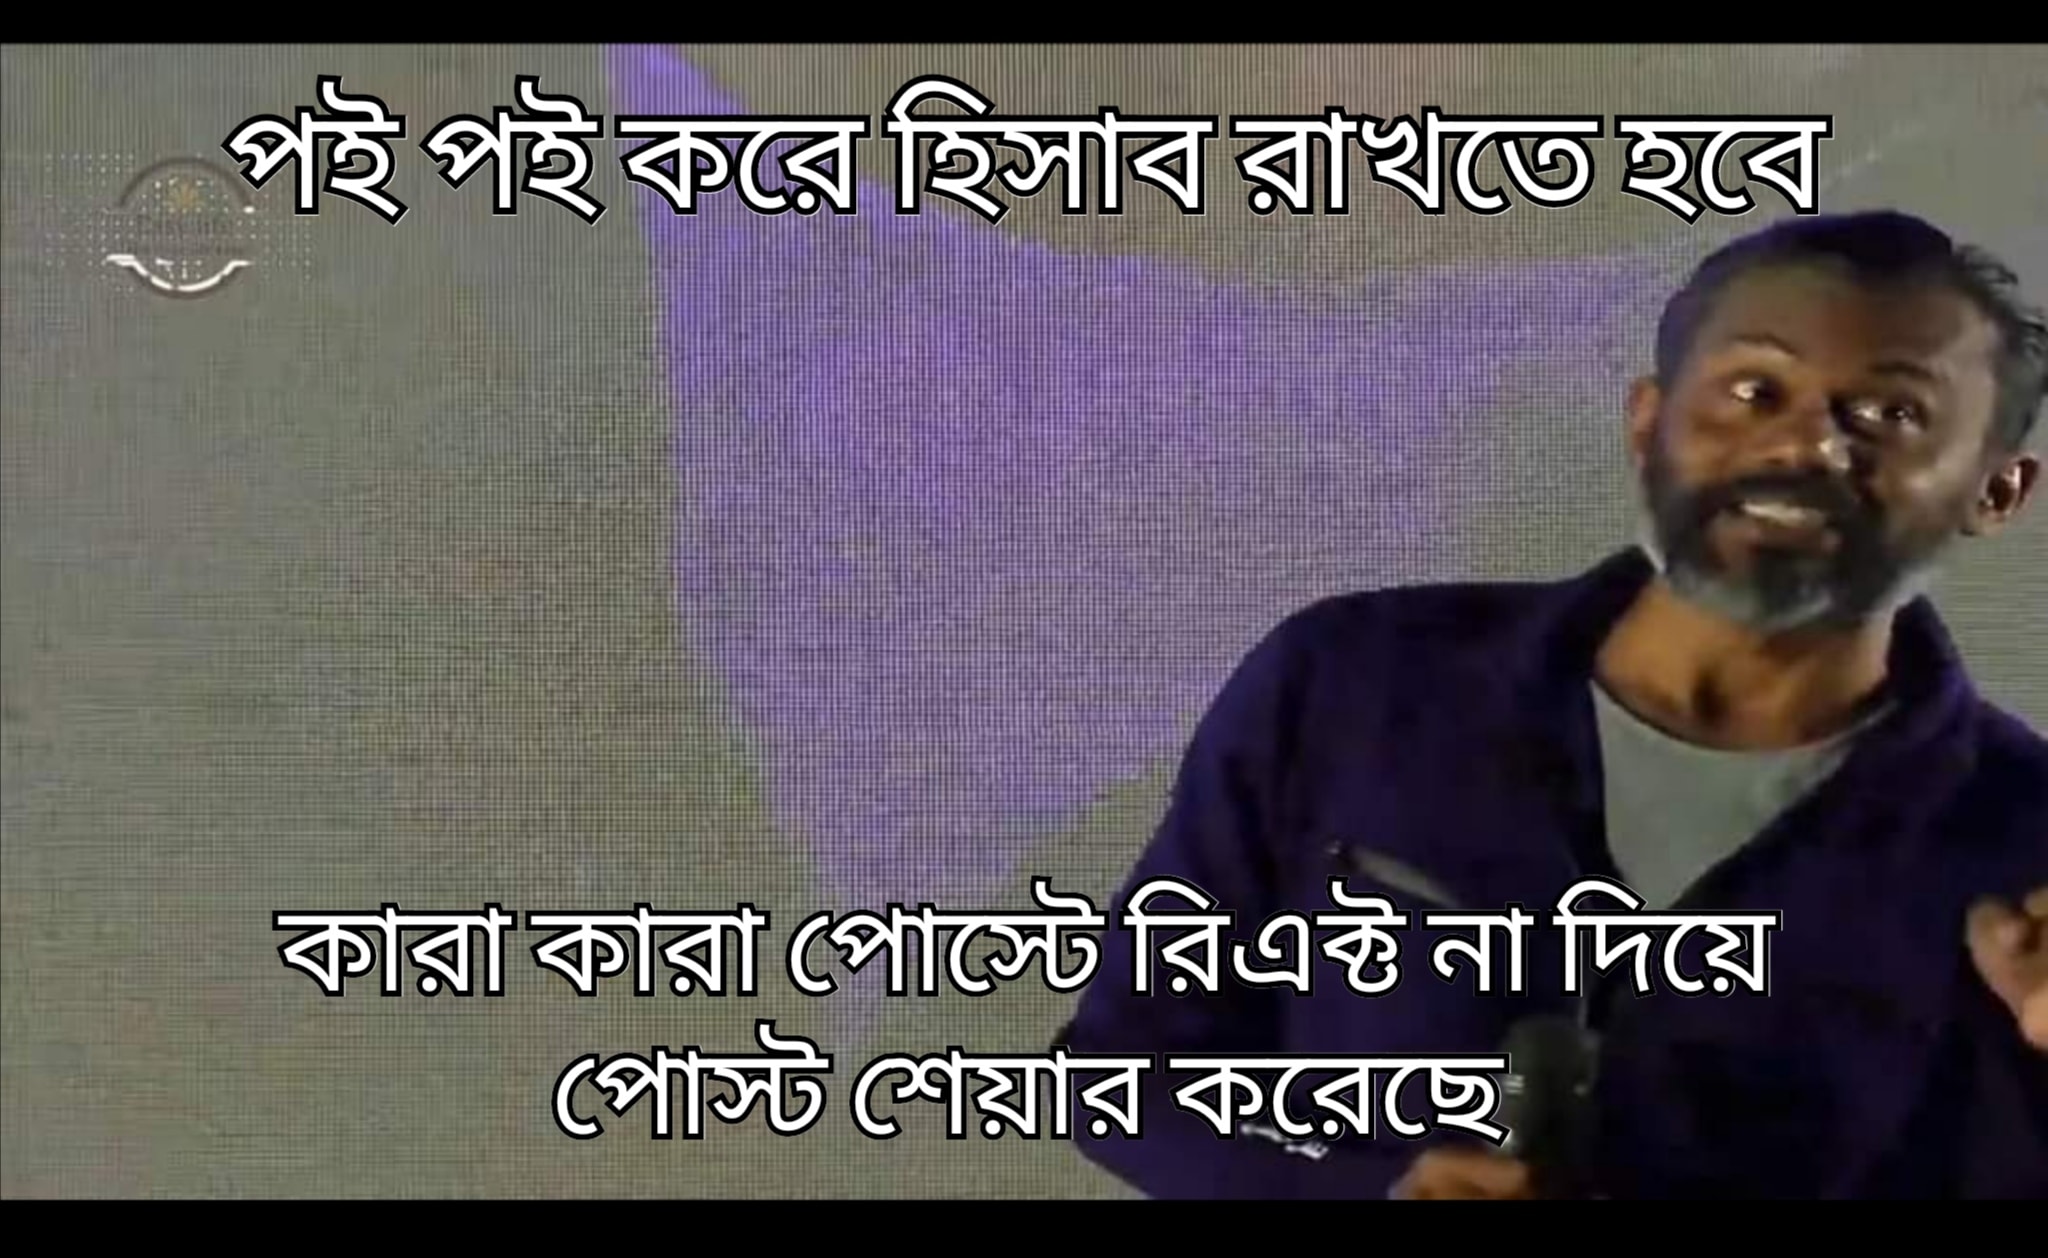
Caption: পই পই করে হিসাব রাখতে হবে     কারা কারা পোস্টে রিএক্ট না দিয়ে পোস্ট শেয়ার করেছে
Label: non-hate